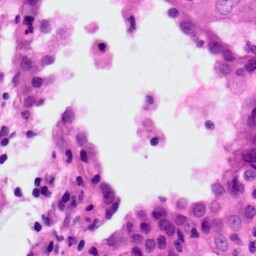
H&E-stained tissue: Lung